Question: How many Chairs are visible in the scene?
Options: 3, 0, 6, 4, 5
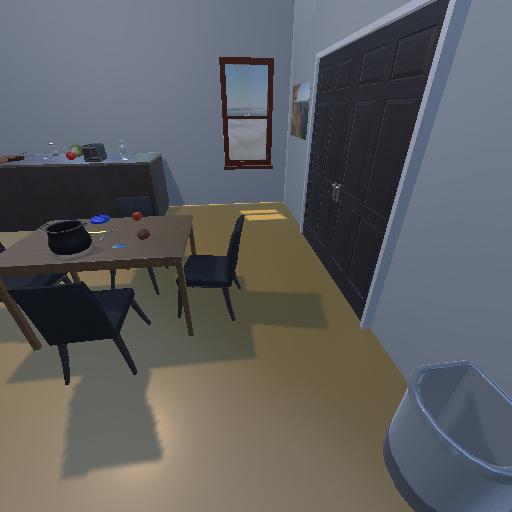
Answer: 3